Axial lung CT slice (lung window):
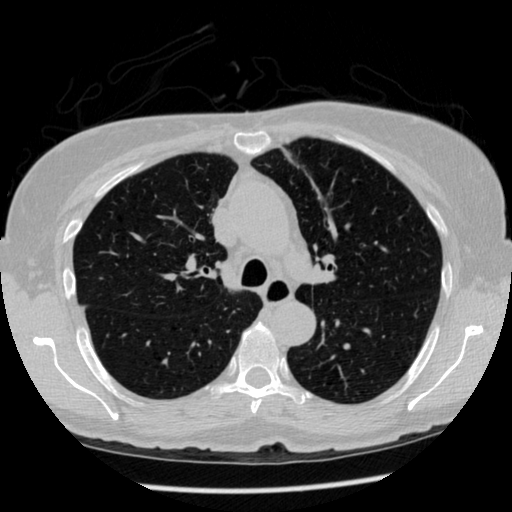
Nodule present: no